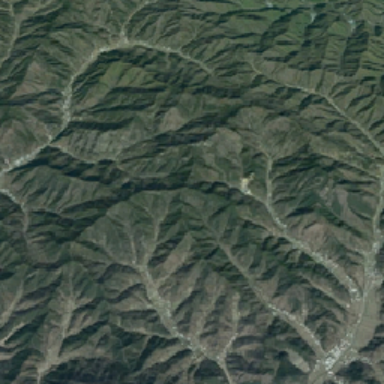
There are many hardworking farmers in the mountain .